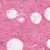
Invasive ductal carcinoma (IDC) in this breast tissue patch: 0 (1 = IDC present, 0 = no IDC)